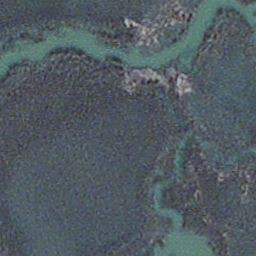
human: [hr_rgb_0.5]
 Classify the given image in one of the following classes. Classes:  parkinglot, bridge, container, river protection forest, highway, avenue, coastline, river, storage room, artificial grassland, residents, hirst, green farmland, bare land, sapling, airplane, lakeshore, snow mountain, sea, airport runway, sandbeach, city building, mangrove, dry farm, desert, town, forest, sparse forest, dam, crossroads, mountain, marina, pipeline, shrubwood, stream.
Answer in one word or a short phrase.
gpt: stream